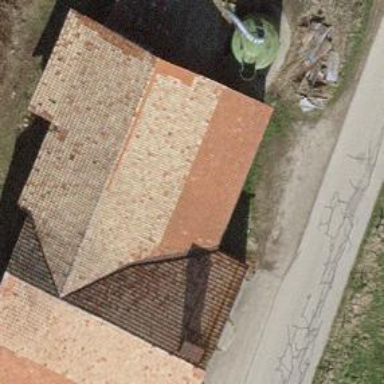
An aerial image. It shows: Farm building.